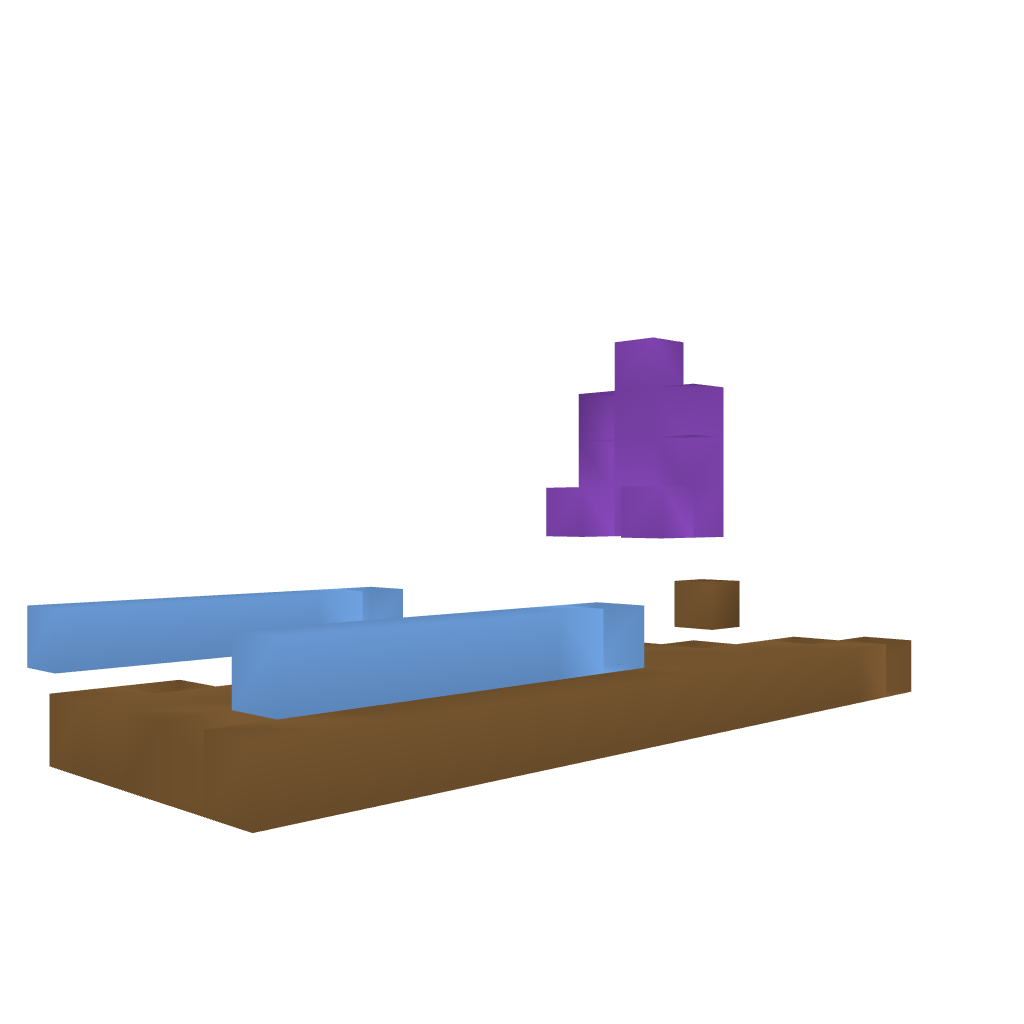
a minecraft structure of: Throne with secret passage bad low quality